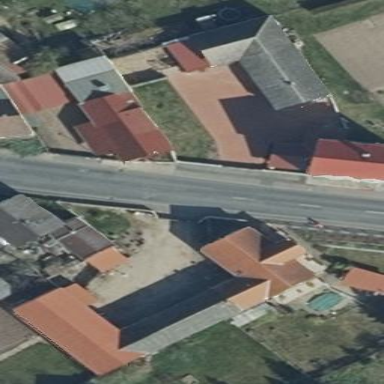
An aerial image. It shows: Simple house.